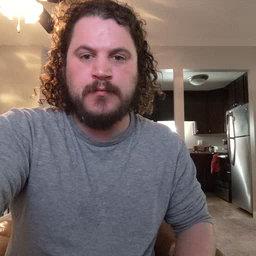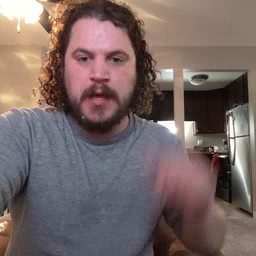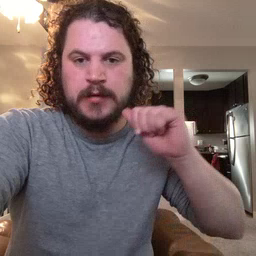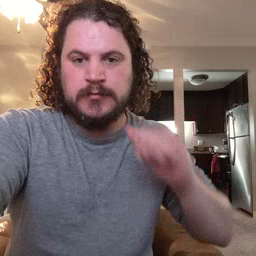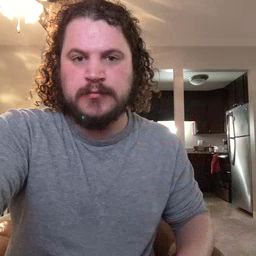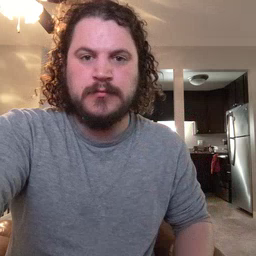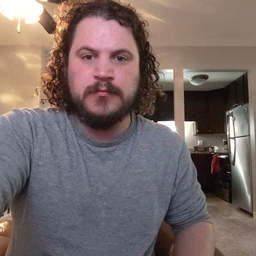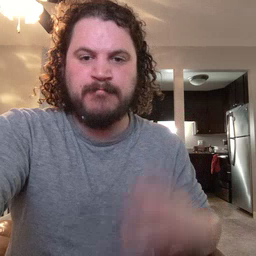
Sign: aunt